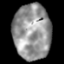
Tissue: lung
Cell type: Myeloid cells
Senescence score: 0.1311
Nuclear area (px): 2042
Mean DAPI intensity: 148.851